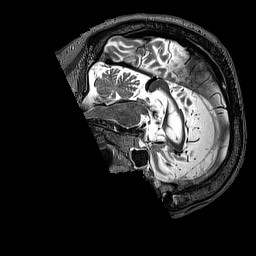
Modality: T2w
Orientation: sagittal
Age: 49
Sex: male
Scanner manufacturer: siemens
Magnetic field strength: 3 T
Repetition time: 3.2 s
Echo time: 0.567 s